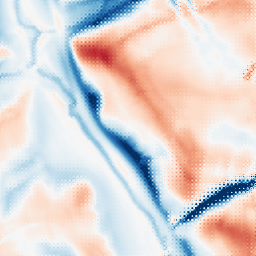
Category: multiscale
Decomposition family: dog_multiscale
Decomposition parameters: sigma_ratio: 2
n_scales: 3
base_sigma: 2
Upsampling method: regularized
Upsampling parameters: scale: 2
lambda_reg: 0.1
Upsampling scale: 2